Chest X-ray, PA view. Patient: 63 years old, sex M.
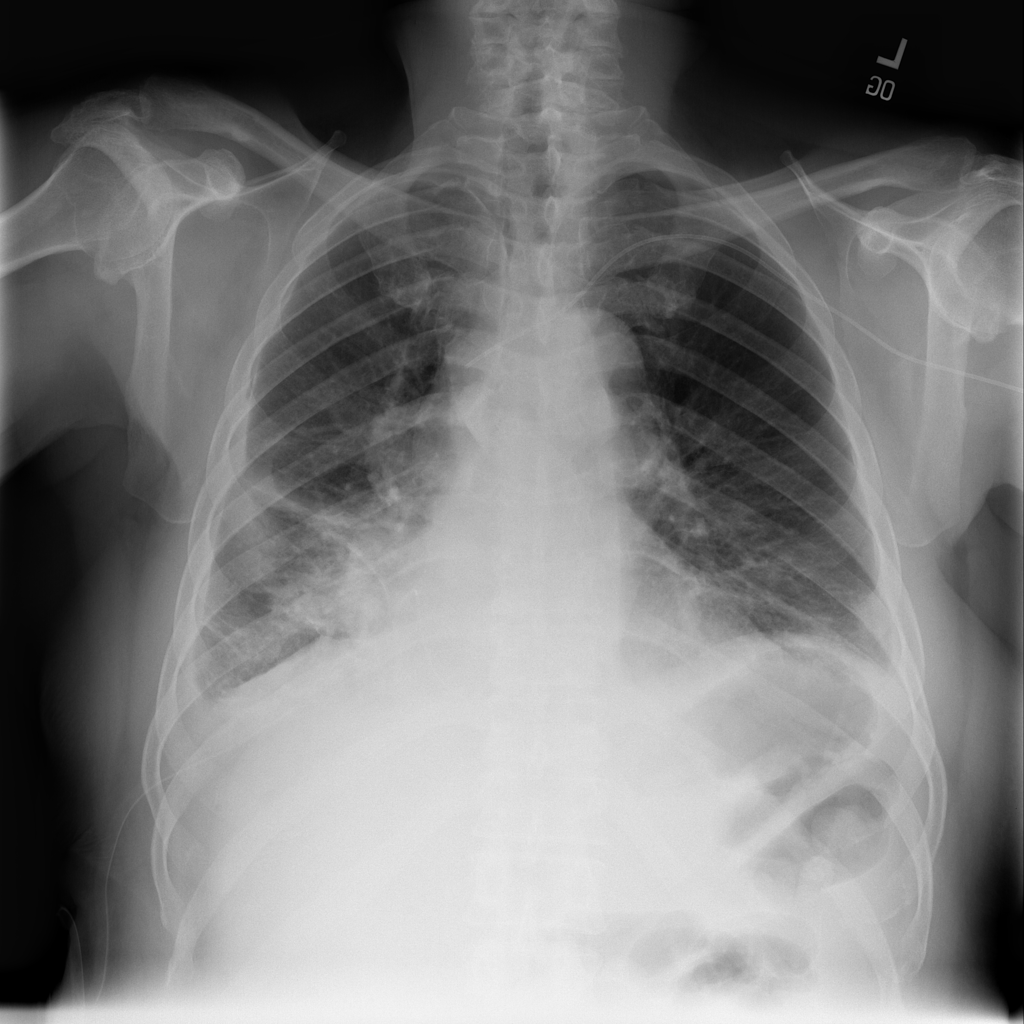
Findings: Infiltration, Pleural_Thickening, Pneumothorax